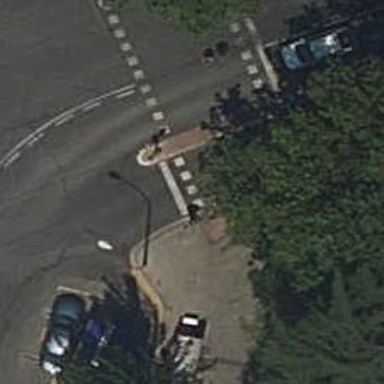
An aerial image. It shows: Traffic signals at road crossing.